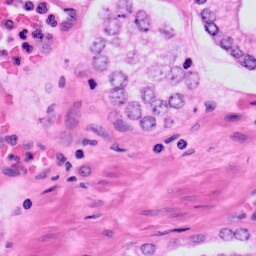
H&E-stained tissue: Prostate